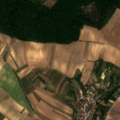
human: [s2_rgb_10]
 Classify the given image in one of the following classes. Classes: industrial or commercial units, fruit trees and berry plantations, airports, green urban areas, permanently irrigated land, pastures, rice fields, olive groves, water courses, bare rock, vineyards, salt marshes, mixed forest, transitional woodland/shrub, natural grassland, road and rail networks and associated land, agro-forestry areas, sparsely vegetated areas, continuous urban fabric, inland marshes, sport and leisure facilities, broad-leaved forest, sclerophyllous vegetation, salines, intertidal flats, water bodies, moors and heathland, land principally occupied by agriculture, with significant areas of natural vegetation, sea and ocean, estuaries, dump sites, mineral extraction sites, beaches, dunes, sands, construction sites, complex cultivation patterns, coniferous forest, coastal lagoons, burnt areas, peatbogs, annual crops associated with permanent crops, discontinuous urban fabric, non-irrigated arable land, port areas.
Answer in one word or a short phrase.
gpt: discontinuous urban fabric, non-irrigated arable land, vineyards, broad-leaved forest